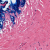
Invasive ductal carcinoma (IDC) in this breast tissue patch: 0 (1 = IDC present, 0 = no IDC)